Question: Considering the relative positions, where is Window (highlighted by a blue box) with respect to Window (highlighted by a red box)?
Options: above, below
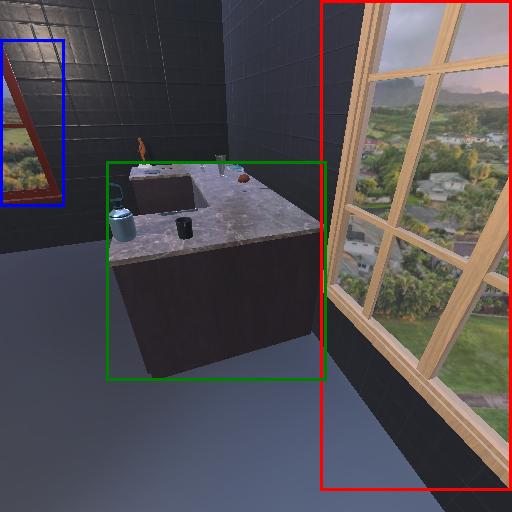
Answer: above